Question: I have Textbox with autocomplete property and checkboxlist in asp.net C#.when i check the checkbox,it have to place it's content in checkbox.when i type the content in textbox,it has to check the appropriate checkbox in checkboxlist.I've to do it in Jquery.
Eg:
In this picture after i typed those values,appropriate check boxes have to be checked.Help me guys.Thanks in Advance
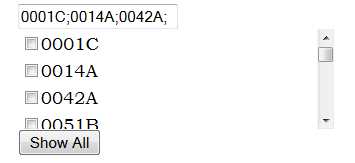
Answer: Set a global variable, or parent scope variable, and update it when check, uncheck, input value in 'textbox'.
check my fiddle <URL>